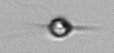
Label: Acanthoica_quattrospina